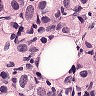
Metastatic tissue present: yes